Breast ultrasound image
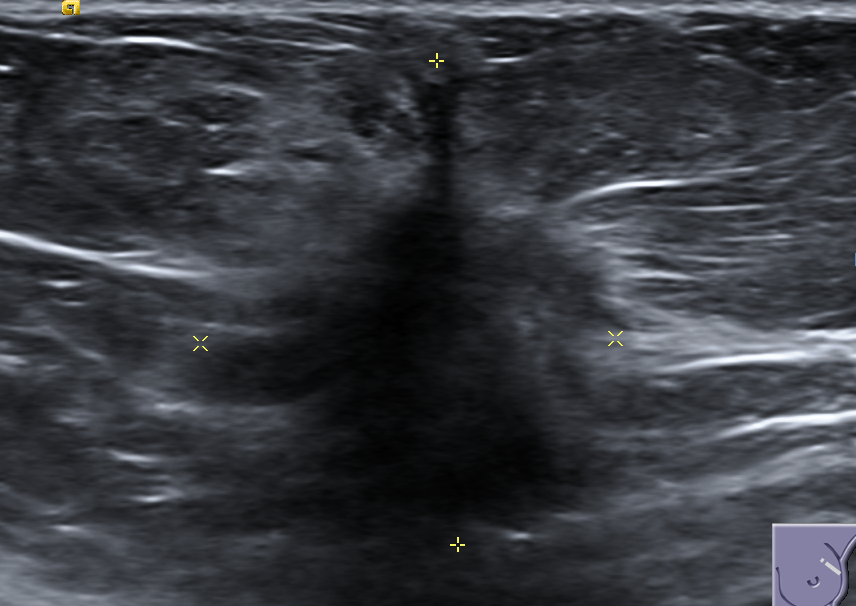
Diagnosis: malignant